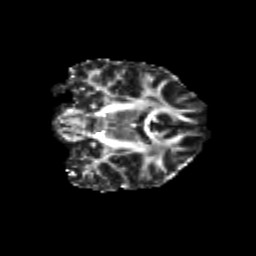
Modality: FA
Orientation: coronal
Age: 24
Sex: female
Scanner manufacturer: siemens
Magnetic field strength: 3 T
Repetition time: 3.5 s
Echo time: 0.104 s